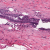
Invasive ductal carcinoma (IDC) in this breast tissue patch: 0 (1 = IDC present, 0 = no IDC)